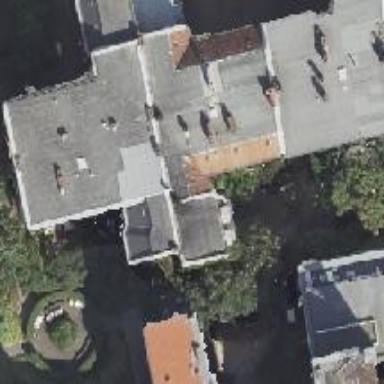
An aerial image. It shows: Building consisting of apartments.